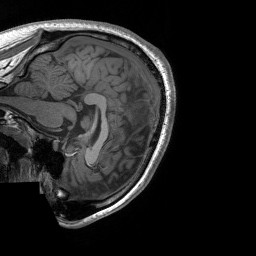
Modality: T1w
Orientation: sagittal
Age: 21
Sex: male
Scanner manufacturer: siemens
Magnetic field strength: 3 T
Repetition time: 1.8 s
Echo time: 0.00252 s